Aerial crown-view tile of a tropical tree (Barro Colorado Island, Panama), acquired 20250217:
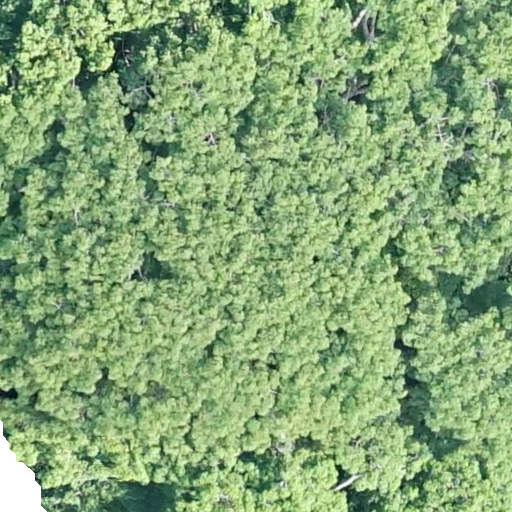
Species: Ceiba pentandra
GBIF accepted scientific name: Ceiba pentandra
Crown area: 909.358 m²